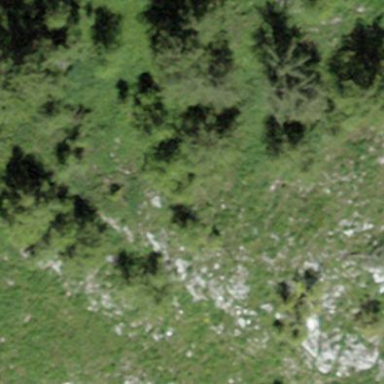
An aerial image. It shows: Forest area.